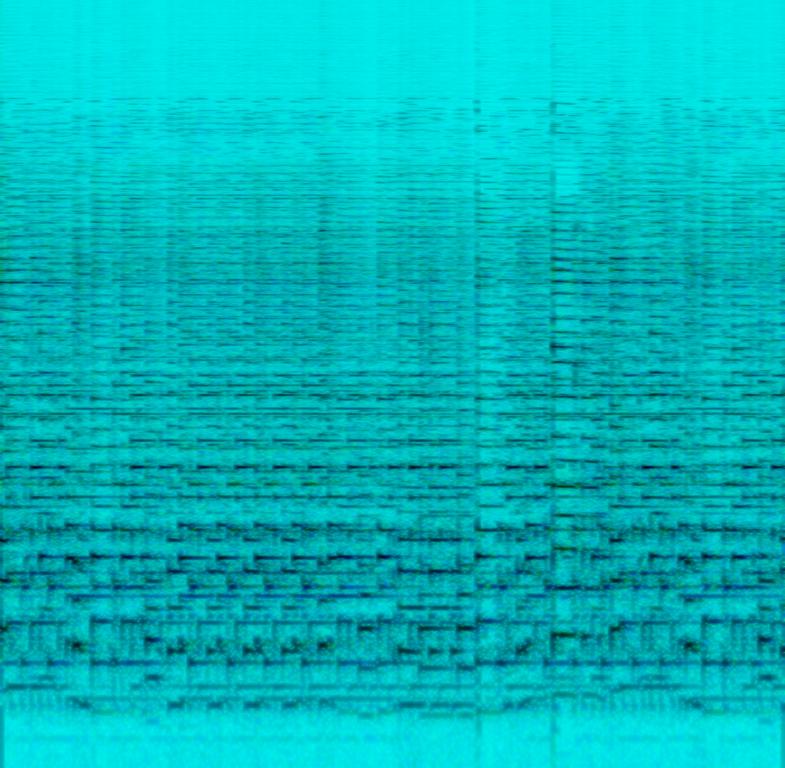
This is a bluegrass music piece performance. Iconic to the American folk songs, it involves a rapidly played banjo solo. The atmosphere of the piece is cozy and positive. This piece could be used in rural social media content or in a comedy show taking place in rural USA.